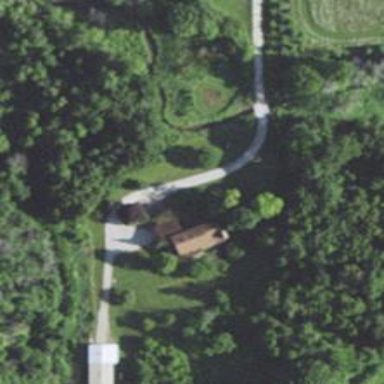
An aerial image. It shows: Driveway leading to service road.